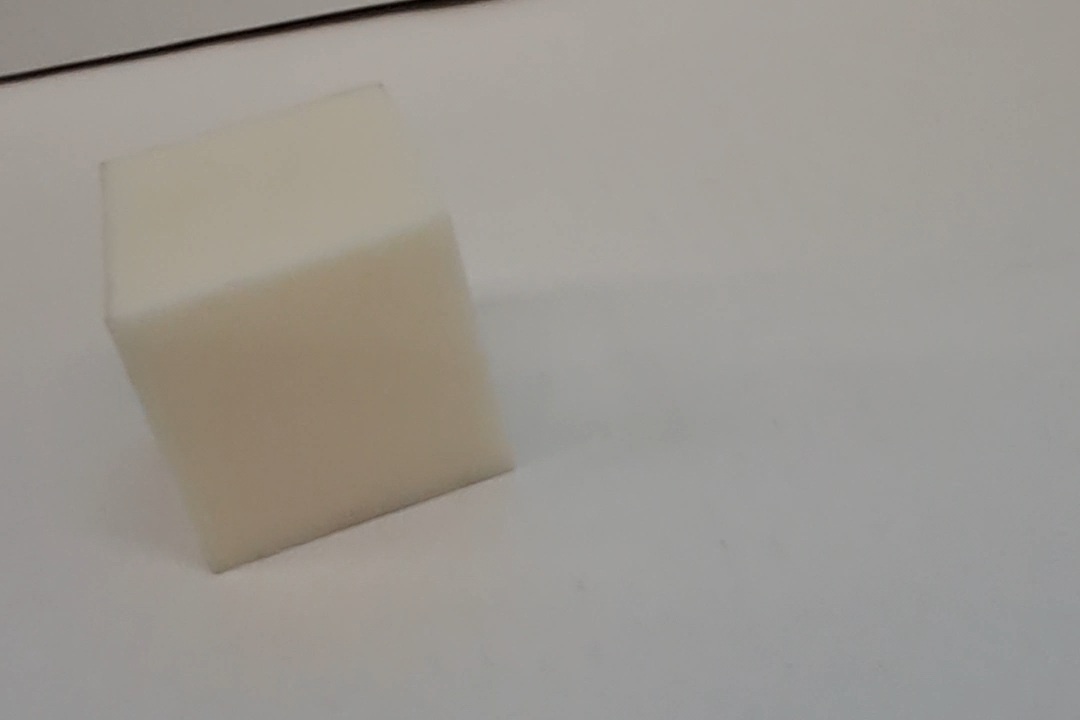
Label: Cuboid